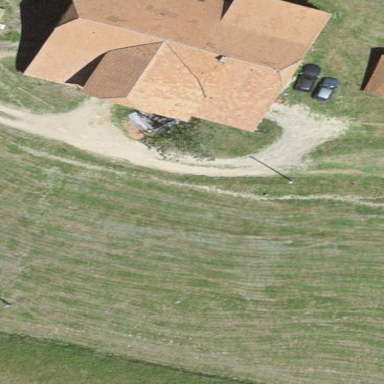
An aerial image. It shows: Farm building.